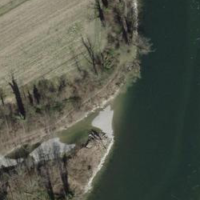
EUNIS habitat code: 15
Species observed at this site:
Fulica atra
Onychogomphus forcipatus